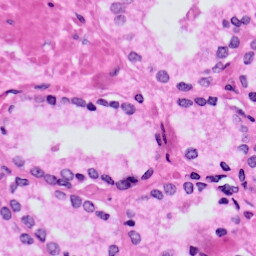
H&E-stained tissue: Prostate